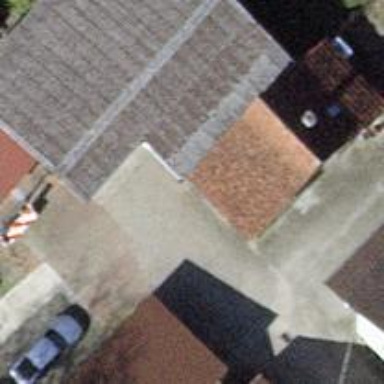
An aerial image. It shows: Shed.